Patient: sex F, age 57
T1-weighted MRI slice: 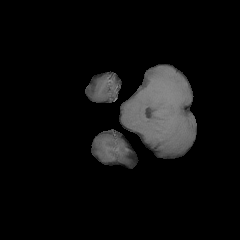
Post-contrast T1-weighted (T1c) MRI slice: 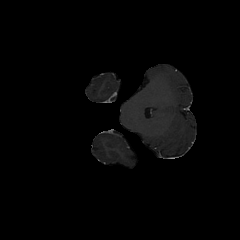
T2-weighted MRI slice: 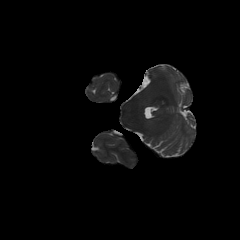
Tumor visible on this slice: no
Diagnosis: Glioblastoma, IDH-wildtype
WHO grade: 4